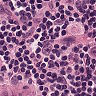
Metastatic tissue present: yes